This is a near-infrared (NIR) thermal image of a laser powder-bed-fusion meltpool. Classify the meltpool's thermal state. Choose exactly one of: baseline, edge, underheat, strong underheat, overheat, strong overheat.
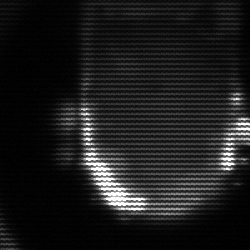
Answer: baseline